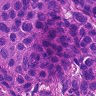
Metastatic tissue present: yes